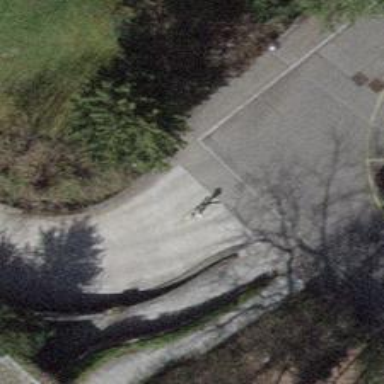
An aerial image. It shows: Unmarked crossing with traffic calming table.